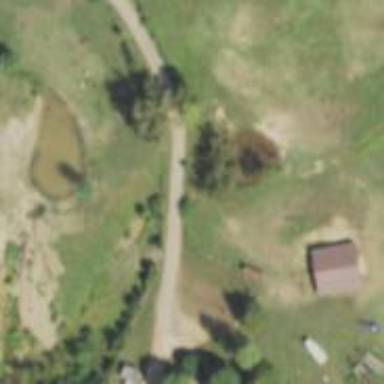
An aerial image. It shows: Driveway.